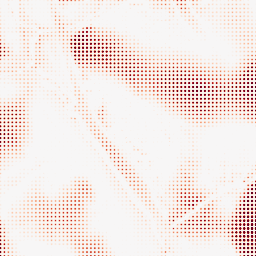
Category: morphological
Decomposition family: tophat
Decomposition parameters: size: 50
mode: white
Upsampling method: sinc_blackman
Upsampling parameters: scale: 8
kernel_size: 4
Upsampling scale: 8